Question: i'm user achartengine to plot a graph. When i plot more than 1 point there are no problem, because evrey point is shown in the graph, but when the point is only one it is align on the left side of the graph, on the X axis and it isn't shown.

So how to move that point in the center of the graph?
Thx in advance!
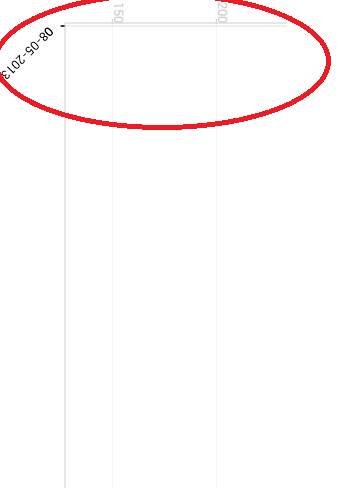
Answer: After adding the first point, supposing that the location of the point is at x, y, do the following:
'''
renderer.setXAxisMin(x - 1);
renderer.setXAxisMax(x + 1);
renderer.setYAxisMin(y - 1);
renderer.setYAxisMax(y + 1);
'''
or the short version:
'''
renderer.setRange(new double[] {x - 1, x + 1, y - 1, y + 1}, 0);
'''
Later, when you add the second point, just make sure you either set other visible ranges using the approach above or reset the visible ranges using this:
'''
renderer.setRange(new double[] {MathHelper.NULL_VALUE, MathHelper.NULL_VALUE, MathHelper.NULL_VALUE, MathHelper.NULL_VALUE}, 0);
'''